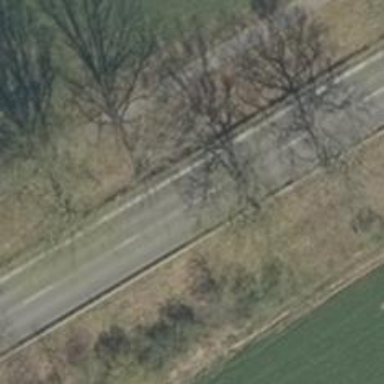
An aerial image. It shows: Asphalt road designated as primary highway with lane markings.